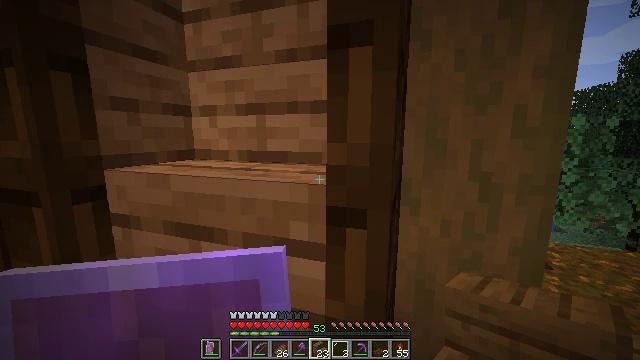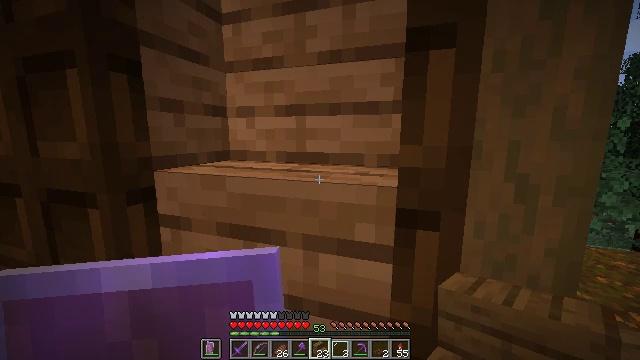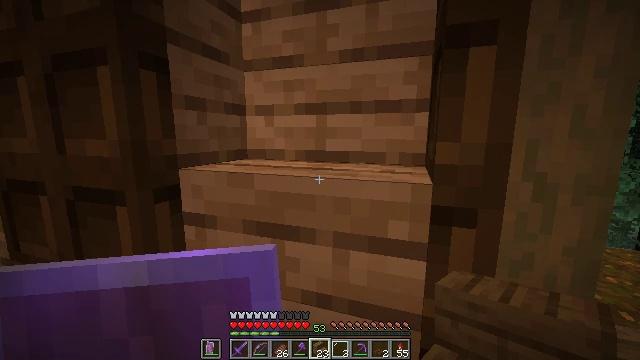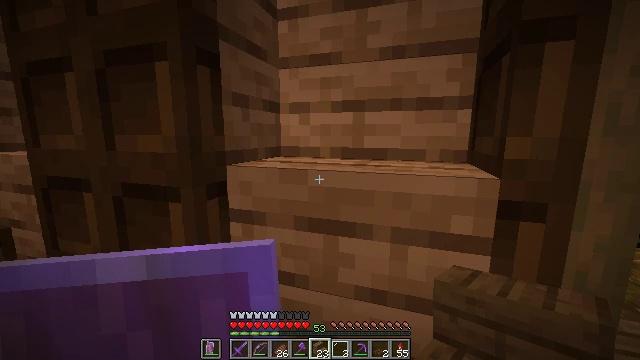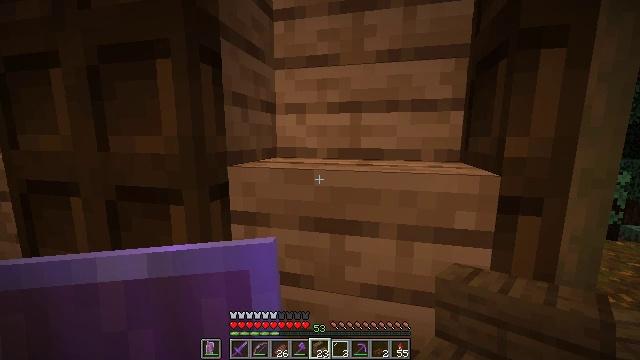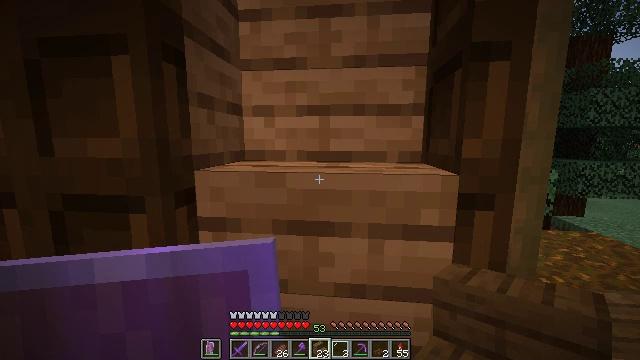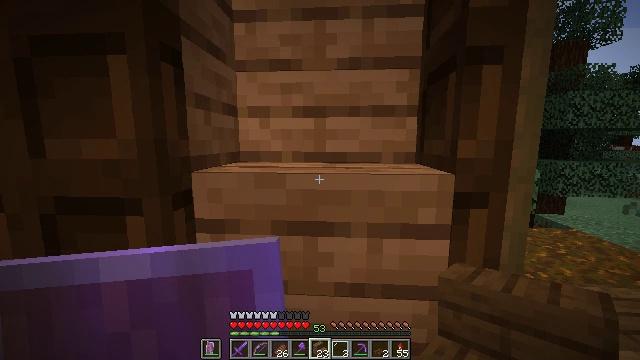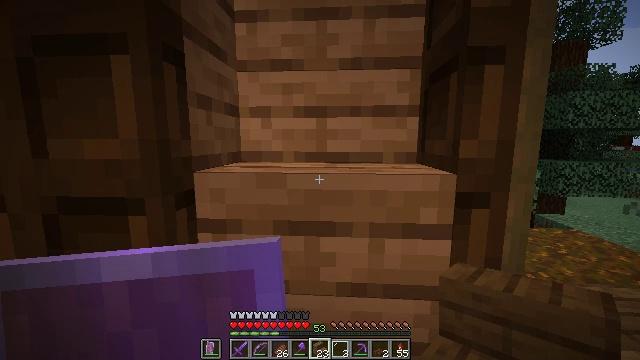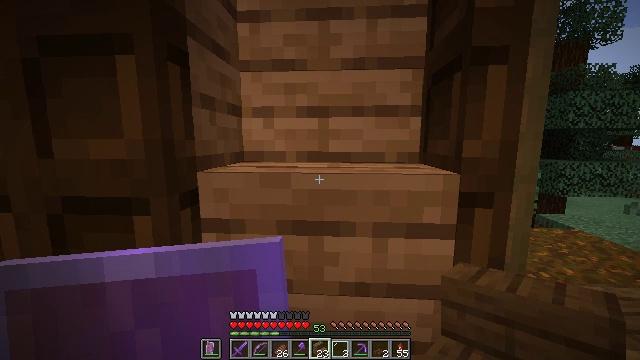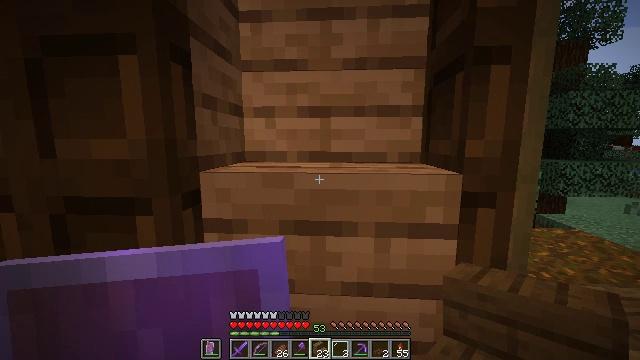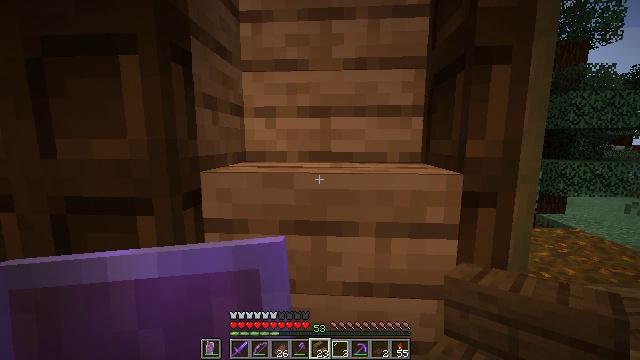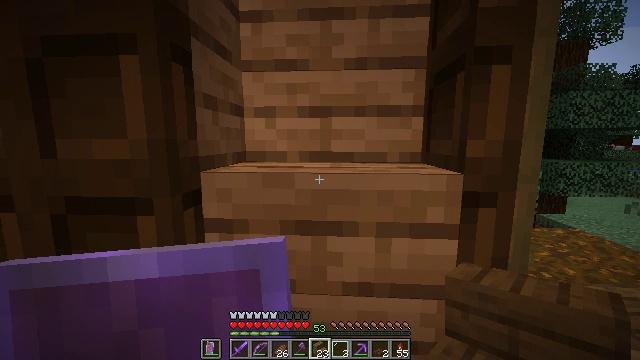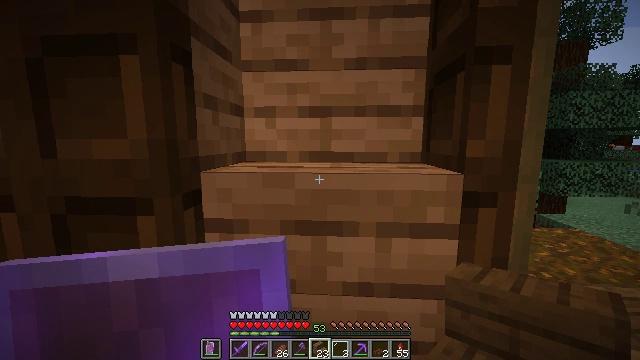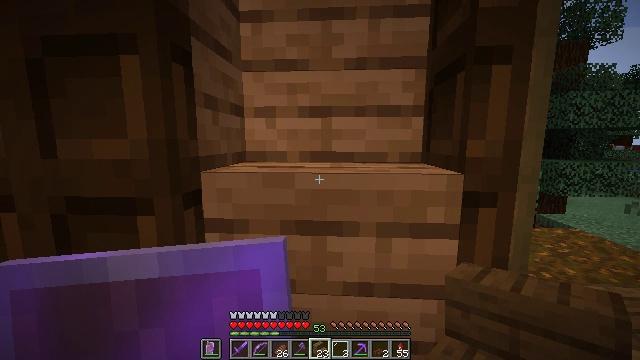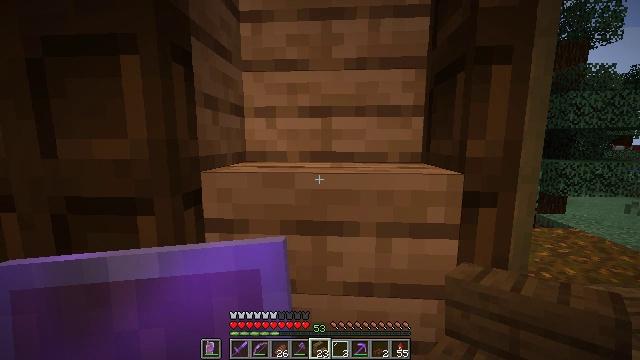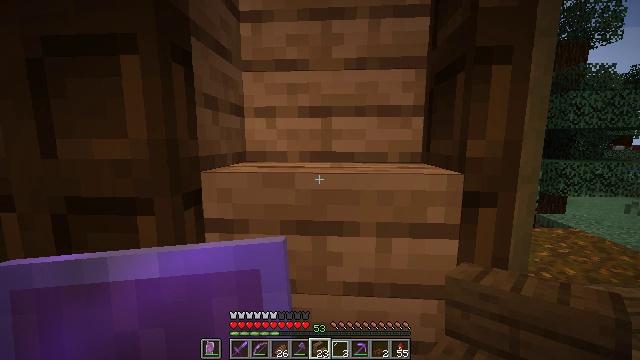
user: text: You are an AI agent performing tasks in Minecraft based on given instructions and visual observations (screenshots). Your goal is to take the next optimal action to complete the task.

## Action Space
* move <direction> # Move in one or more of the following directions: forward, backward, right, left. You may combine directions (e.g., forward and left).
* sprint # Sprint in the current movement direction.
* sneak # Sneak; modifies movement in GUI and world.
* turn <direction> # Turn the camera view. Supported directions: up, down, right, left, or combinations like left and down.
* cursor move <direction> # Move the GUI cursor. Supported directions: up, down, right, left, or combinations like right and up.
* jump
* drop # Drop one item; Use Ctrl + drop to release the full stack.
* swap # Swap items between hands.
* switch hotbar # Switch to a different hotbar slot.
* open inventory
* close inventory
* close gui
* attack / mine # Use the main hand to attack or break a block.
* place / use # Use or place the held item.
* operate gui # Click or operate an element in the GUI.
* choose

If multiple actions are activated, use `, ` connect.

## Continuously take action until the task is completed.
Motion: motion action
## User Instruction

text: Regularly mine jungle stairs for reusing.
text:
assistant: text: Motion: move left
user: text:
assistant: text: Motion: move left
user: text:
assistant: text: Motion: no_op
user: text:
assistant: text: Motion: turn right
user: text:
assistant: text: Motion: turn right
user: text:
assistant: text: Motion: turn right
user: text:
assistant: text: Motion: no_op
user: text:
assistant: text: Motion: no_op
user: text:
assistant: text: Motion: no_op
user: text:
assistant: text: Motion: no_op
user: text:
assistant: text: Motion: no_op
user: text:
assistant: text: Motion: no_op
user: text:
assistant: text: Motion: no_op
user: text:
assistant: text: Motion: no_op
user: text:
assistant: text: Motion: no_op
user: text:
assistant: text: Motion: no_op
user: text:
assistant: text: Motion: no_op
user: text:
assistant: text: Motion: no_op
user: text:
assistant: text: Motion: no_op
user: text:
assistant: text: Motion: no_op
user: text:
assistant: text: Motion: sneak
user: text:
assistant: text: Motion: sneak
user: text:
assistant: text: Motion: sneak
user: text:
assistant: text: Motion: sneak
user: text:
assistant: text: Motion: sneak
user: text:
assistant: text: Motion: sneak, turn up
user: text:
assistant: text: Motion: sneak
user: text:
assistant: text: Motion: sneak
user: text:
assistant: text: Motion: sneak
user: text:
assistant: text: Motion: sneak